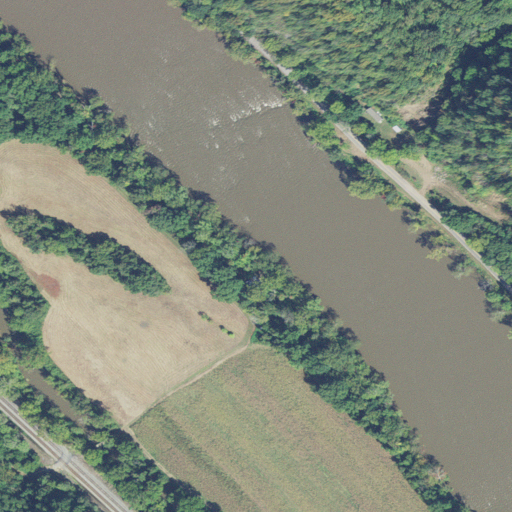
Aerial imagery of island in North Carolina named Bartley Island containing pasture, deciduous forest, open water, open development, woody wetlands, low intensity development, medium intensity development, and mixed forest